Current action and preconditions to check: trajectory_clear

Your task: For each precondition in the list above, predict whether it will hold at this action.

Consider the current scene as observed from the mobile robot's camera, and analyze the predicted future states of all dynamic agents (e.g., people, animals, vehicles, or any moving entities) within the NEXT SECOND.

IMPORTANT: Only answer "very likely" if you are absolutely certain—based on strong, clear evidence—that a dynamic agent will violate the precondition in the predicted future state. Do NOT answer "very likely" for unlikely, ambiguous, or low-probability risks.

Ask yourself for each precondition: Is there a high probability, with clear and convincing evidence, that the predicted future states of any dynamic agent will interfere with the predicted future state of the currently executing action within the NEXT SECOND, causing that precondition to fail?

Assess the risk level based on these predictions. Use "likely" or "very likely" if motions create a clear risk of interference.

Use "neutral" or "improbable" if agents are nearby but their predicted paths are clearly diverging or non-conflicting.

Failure Risk Categories: "very improbable", "improbable", "neutral", "likely", "very likely"

Answer Format: Output ONLY the probability_of_failure value from these categories: "very improbable", "improbable", "neutral", "likely", "very likely"

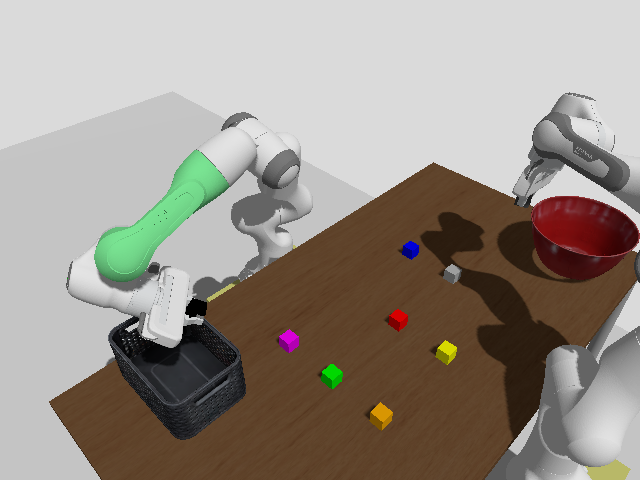

Answer: very improbable